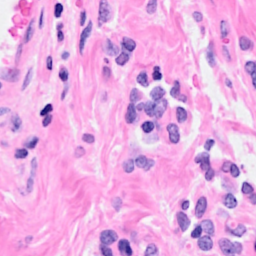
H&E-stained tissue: Breast